Question: Let's say I have a jQuery Mobile site with a bunch of '<li>' with a split icon ('data-icon="grid"').
Is it possible to have the left-hand side of the list item not wrapped in a 'href' but keep the button on the right-hand side?
Example: <URL>

I have tried:
'''
$(selection).contents().unwrap();
'''
And this works, it removes the link as requested (and fixes the problem I've outlined below), but it goes and breaks a whole bunch of the layout and styling on the list item.
The issue I'm trying to resolve is this:
- '<li>'- '<li>''<select>'- '<select>'- - 'data-role="none"''<select>'- '<select>''<select>''<select>'
Any ideas?
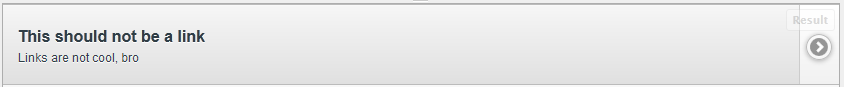
Answer: OK, after delving through the stock jQuery Mobile CSS, I found the styles that determine the formatting for the '<li>'. I duplicated these in a seperate stylesheet and made them apply to a '<span>' instead of an '<a>':
Then, set up the '<li>' as such:
'''
<li data-icon="grid">
<a href="#" onclick="return false;" class="leftLink">
<span class="ui-link-inherit">
.... content ....
</span>
</a><a href="#"> ... </a>
</li>
'''
Then some jQuery:
'''
$('.leftLink').parent().parent().parent().removeClass('ui-btn');
$('.leftLink').contents().unwrap();
'''
and Voila: <URL>